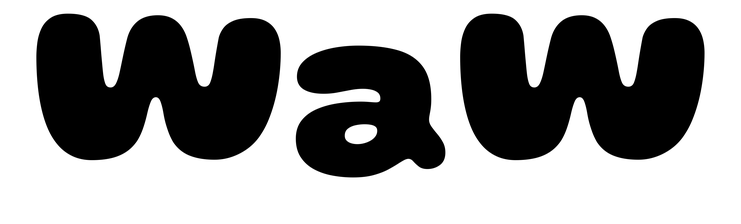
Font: Gluten_ExtraBold